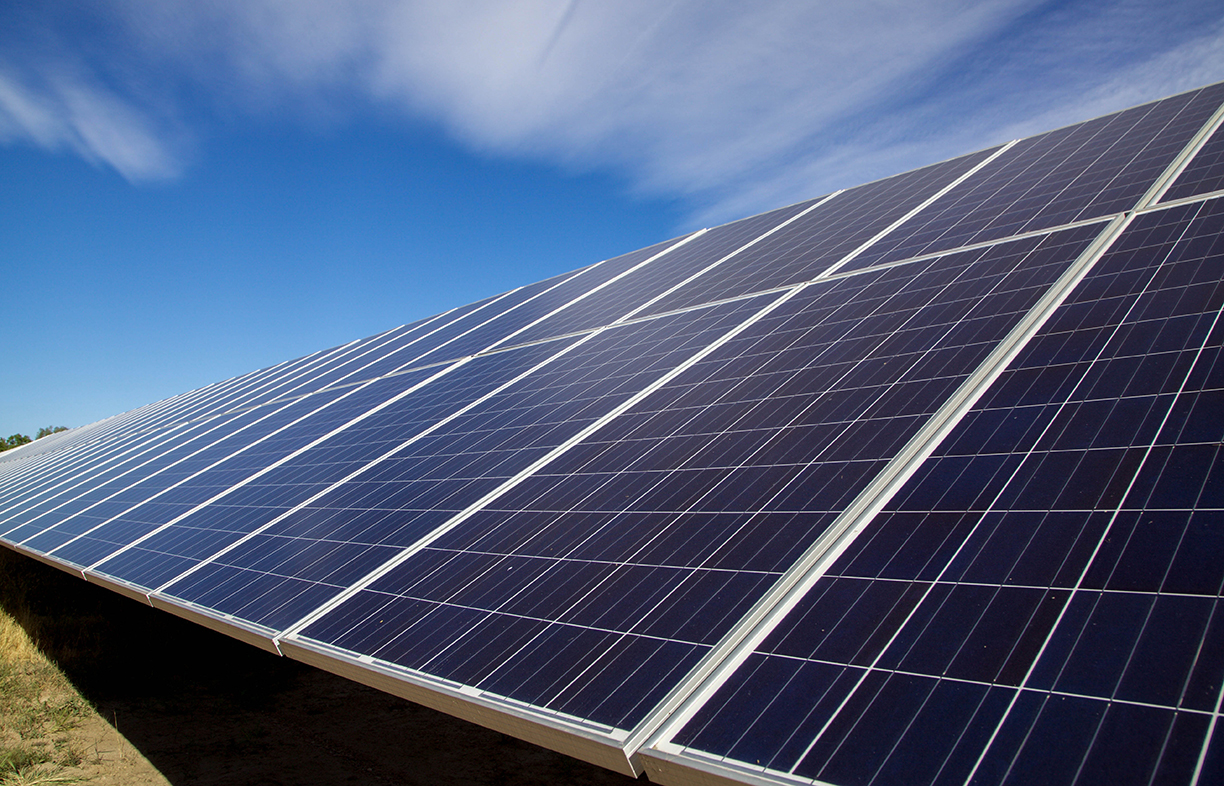
Label: Clean